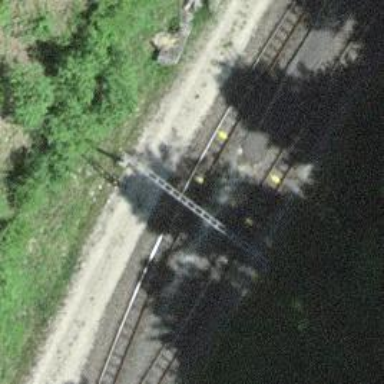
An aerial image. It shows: Narrow-gauge railway siding with 1 track. The railway line is electrified with contact line.